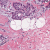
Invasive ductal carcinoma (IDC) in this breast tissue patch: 1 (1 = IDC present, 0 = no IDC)